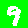
Digit: 9